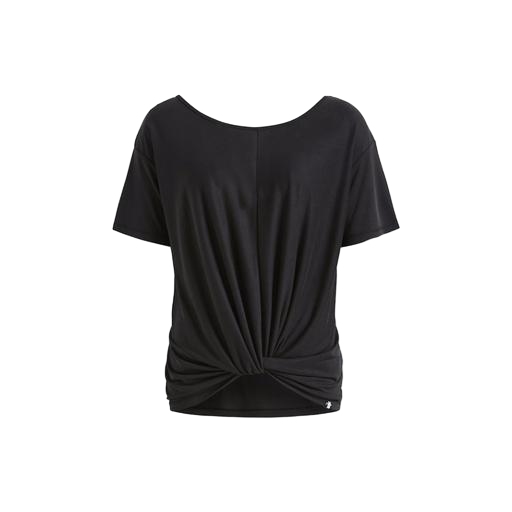
black twist t-shirt, black jersey front twist t-shirt, black marquesalmeida knot detail t-shirt, white background